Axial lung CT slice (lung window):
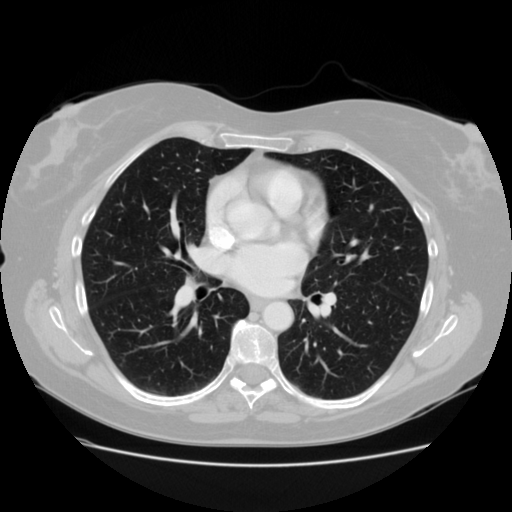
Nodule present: no